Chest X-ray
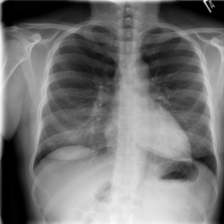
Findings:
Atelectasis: negative
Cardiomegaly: negative
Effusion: negative
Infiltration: negative
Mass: negative
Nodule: negative
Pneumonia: negative
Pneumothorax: negative
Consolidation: positive
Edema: negative
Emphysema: negative
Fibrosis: negative
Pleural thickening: negative
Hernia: negative